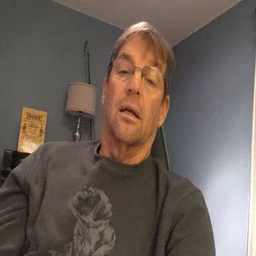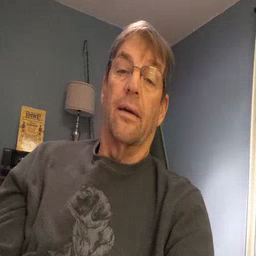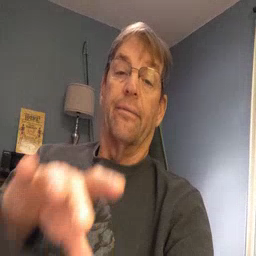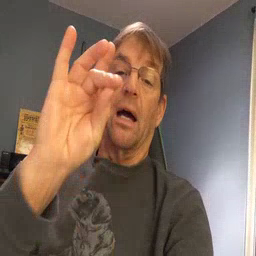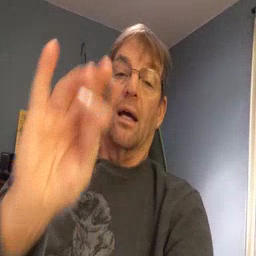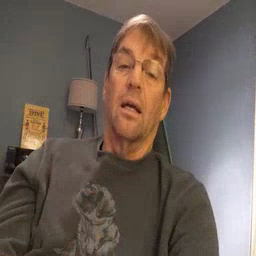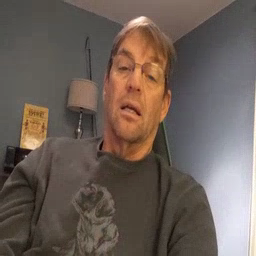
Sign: find